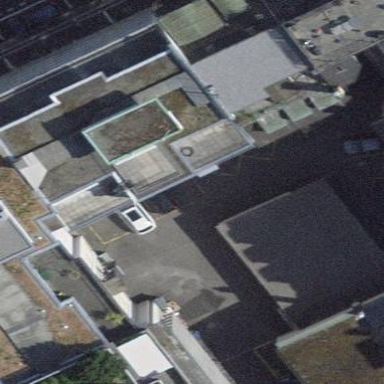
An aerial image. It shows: Group of garages.